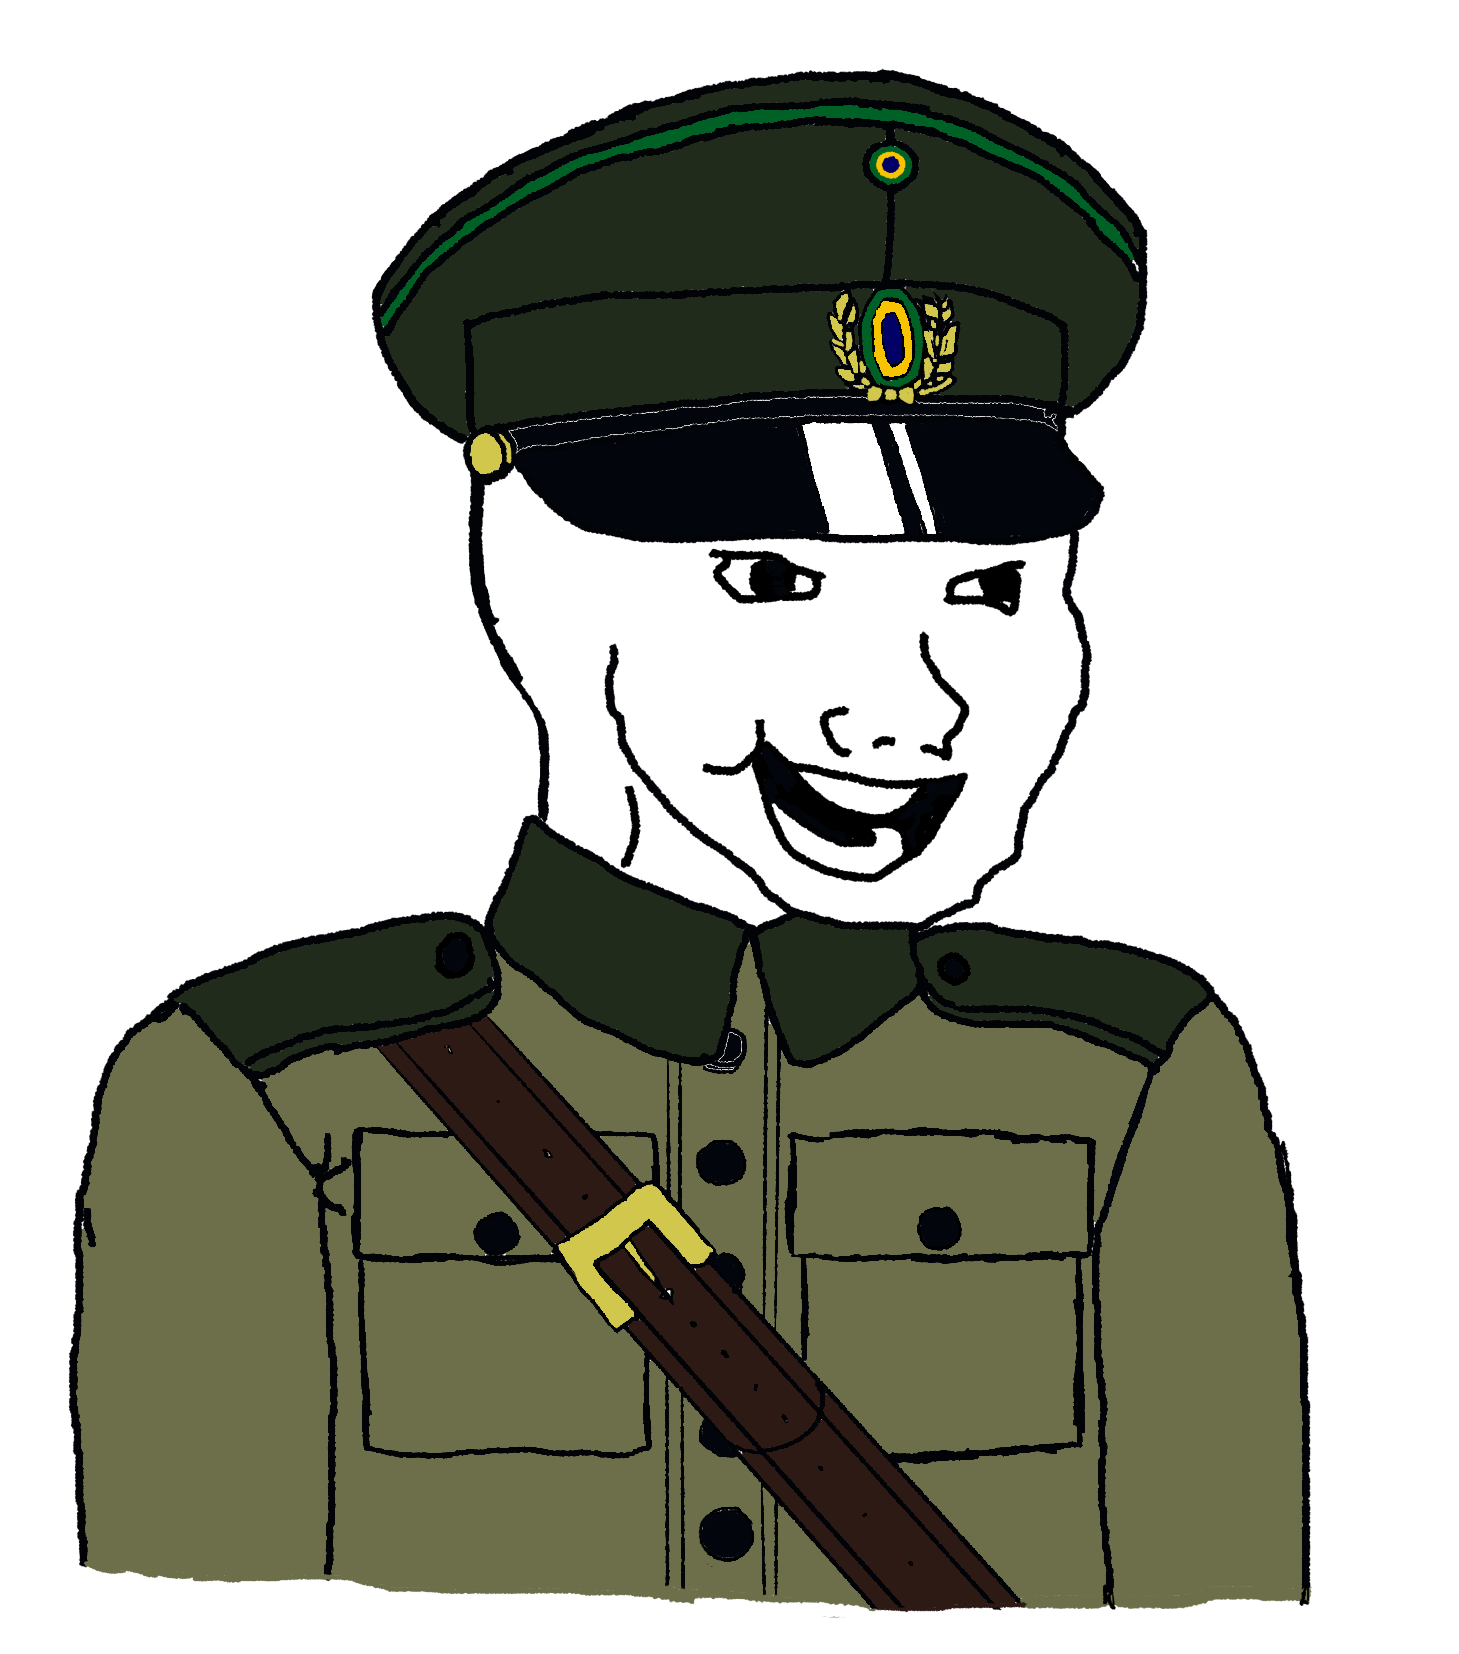
Label: 5_Bloomer